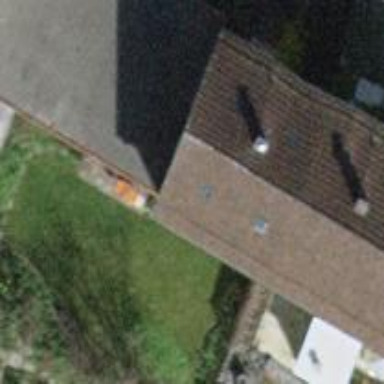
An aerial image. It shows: Building with pitched roof.